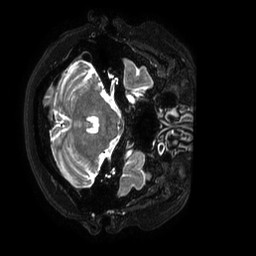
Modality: T2w
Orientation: axial
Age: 60
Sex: female
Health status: ill
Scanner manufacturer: philips
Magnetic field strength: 3 T
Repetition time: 3.5 s
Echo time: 0.3 s